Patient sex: F
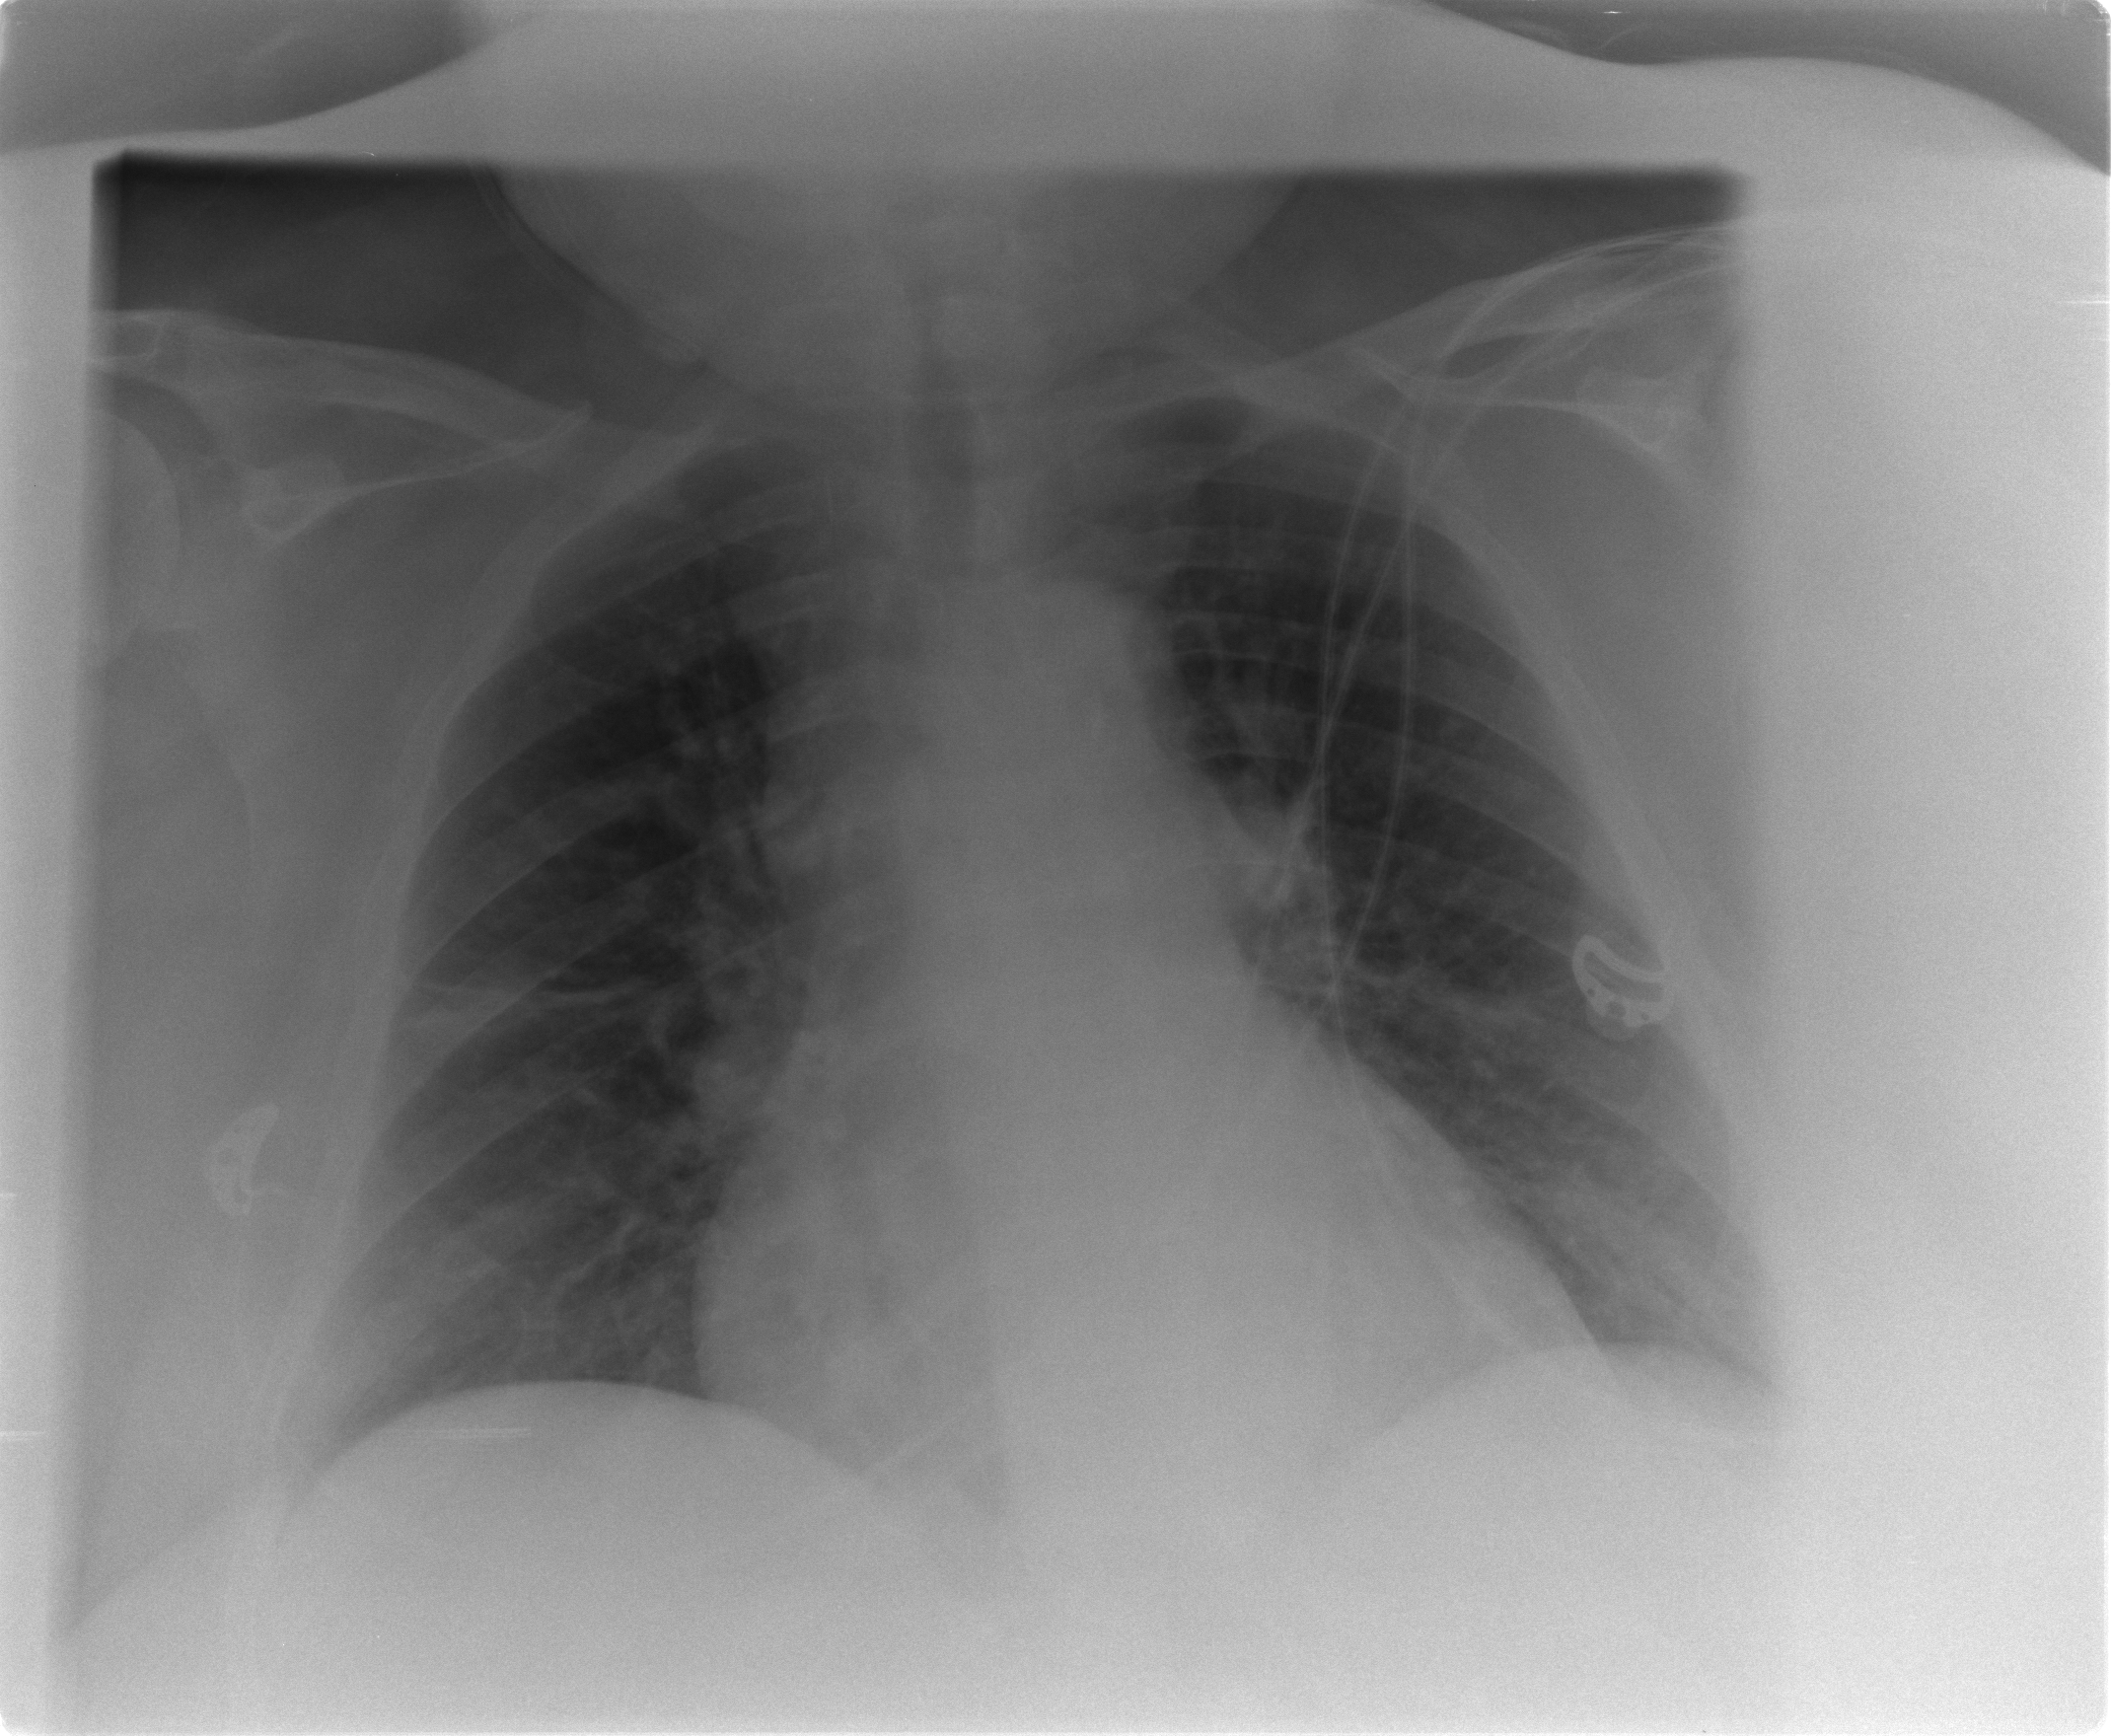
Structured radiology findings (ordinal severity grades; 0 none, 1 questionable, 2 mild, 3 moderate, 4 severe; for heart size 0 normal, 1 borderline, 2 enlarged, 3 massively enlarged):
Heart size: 2
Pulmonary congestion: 0
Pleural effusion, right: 0
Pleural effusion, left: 0
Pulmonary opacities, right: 0
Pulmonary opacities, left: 0
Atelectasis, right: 2
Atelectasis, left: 2